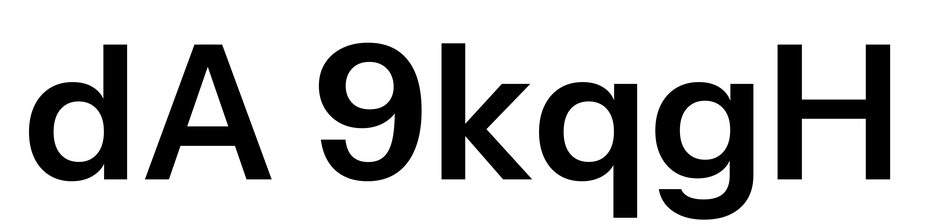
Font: InstrumentSans_SemiBold